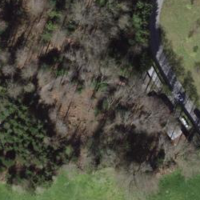
EUNIS habitat code: 41
Species observed at this site:
Tachybaptus ruficollis
Corvus corone
Podiceps cristatus
Fulica atra
Anas platyrhynchos
Aythya ferina
Fringilla coelebs
Passer domesticus
Buteo buteo
Chroicocephalus ridibundus
Phalacrocorax carbo
Cygnus olor
Hirundo rustica
Erithacus rubecula
Columba livia
Motacilla alba
Delichon urbicum